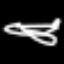
Label: airplane